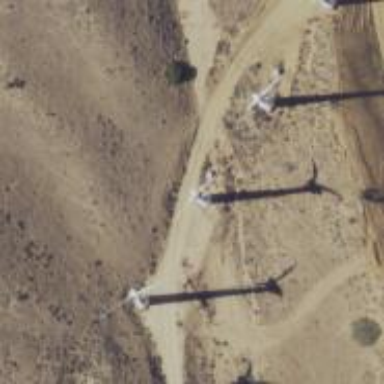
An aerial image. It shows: Wind power generator with wind turbines.